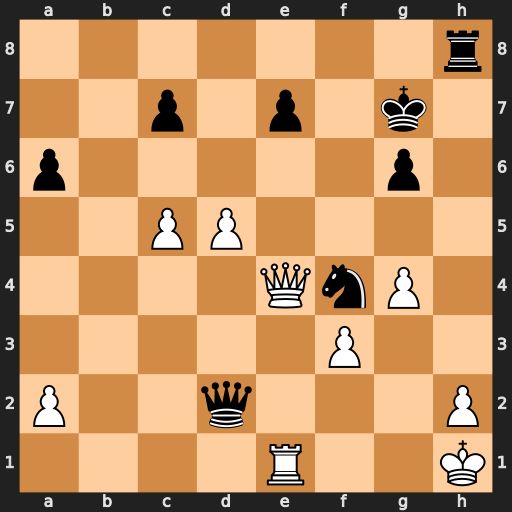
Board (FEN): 7r/2p1p1k1/p5p1/2PP4/4QnP1/5P2/P2q3P/4R2K
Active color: w
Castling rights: -
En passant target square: -
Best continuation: Qxe7+ Kh6 Qh4+ Nh5 gxh5